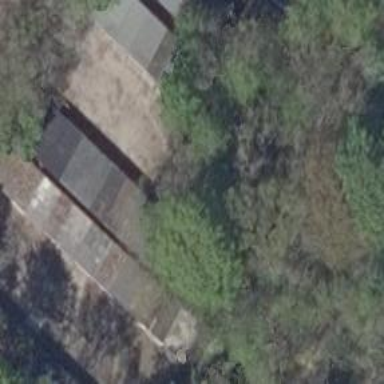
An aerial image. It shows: Flat roofed garages.